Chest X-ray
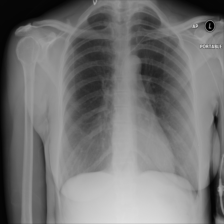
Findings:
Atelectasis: negative
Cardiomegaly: negative
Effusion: negative
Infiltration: negative
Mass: negative
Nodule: negative
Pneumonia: negative
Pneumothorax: negative
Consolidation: negative
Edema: negative
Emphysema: negative
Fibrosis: negative
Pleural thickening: negative
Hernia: negative